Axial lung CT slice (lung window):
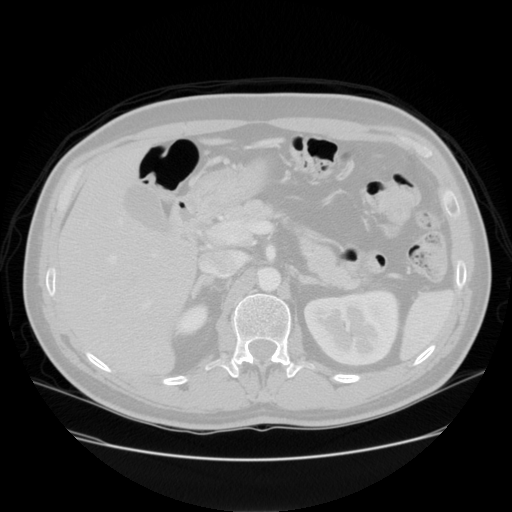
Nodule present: no